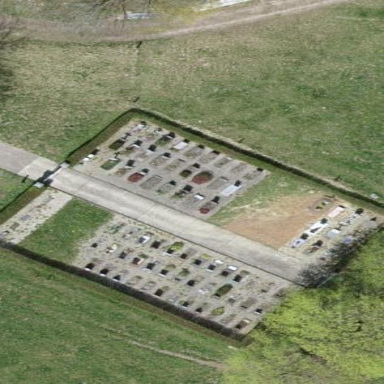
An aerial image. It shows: Cemetery.